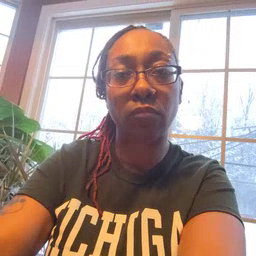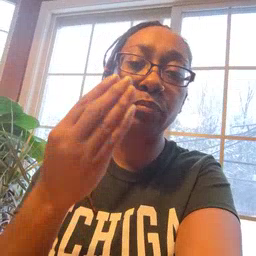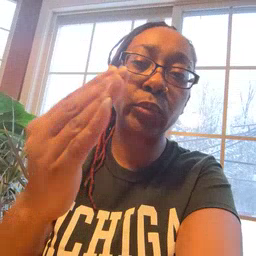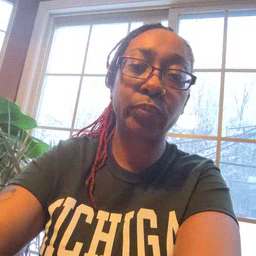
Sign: blue